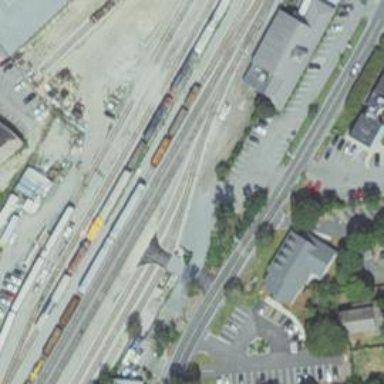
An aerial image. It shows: Railway level crossing.